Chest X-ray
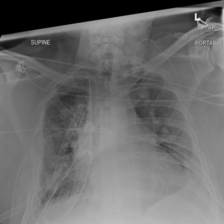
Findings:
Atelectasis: negative
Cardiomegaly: negative
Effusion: negative
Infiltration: negative
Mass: negative
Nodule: negative
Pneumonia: negative
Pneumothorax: negative
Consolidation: negative
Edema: negative
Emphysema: negative
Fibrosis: negative
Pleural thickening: negative
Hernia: negative